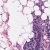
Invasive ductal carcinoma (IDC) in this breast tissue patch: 0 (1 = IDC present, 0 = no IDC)